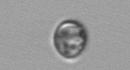
Label: Dinophyceae